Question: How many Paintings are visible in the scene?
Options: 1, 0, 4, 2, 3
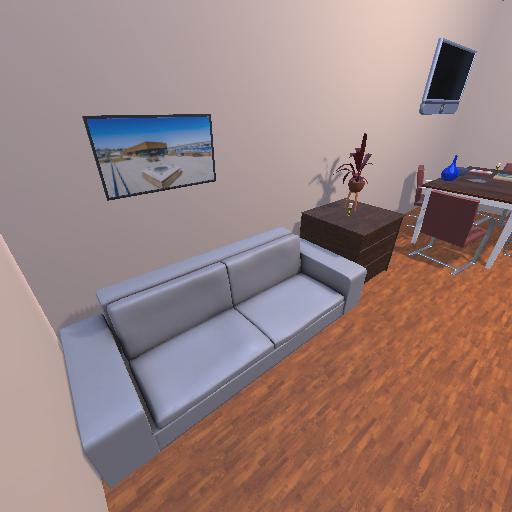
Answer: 1